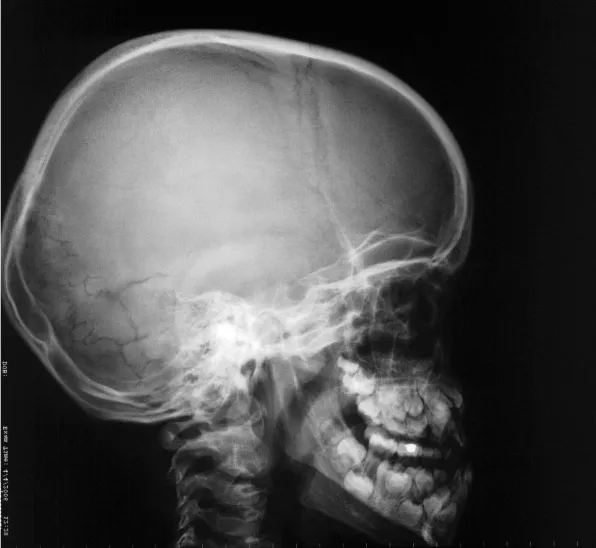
Lateral cephalometric X-ray showing numerous Wormian bones, large fontanelles, hypoplastic maxilla, and prognathic mandible. (From Kolokitha OE, Papadopoulou AK with permission).
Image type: radiology (x_ray)